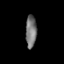
Tissue: prostate
Cell type: T cells
Senescence score: 0.2441
Nuclear area (px): 346
Mean DAPI intensity: 116.954